Question: If I try to debug, what I see is this screenshot.

Basically Zend says that there is no PhP server selected for test project.
And then the auto generated URL which cannot be chang esays http:///
But I GOT a server. And usually this get taken care off automatically.
What should I have done? How do I specify that the http:/// should have been <URL>
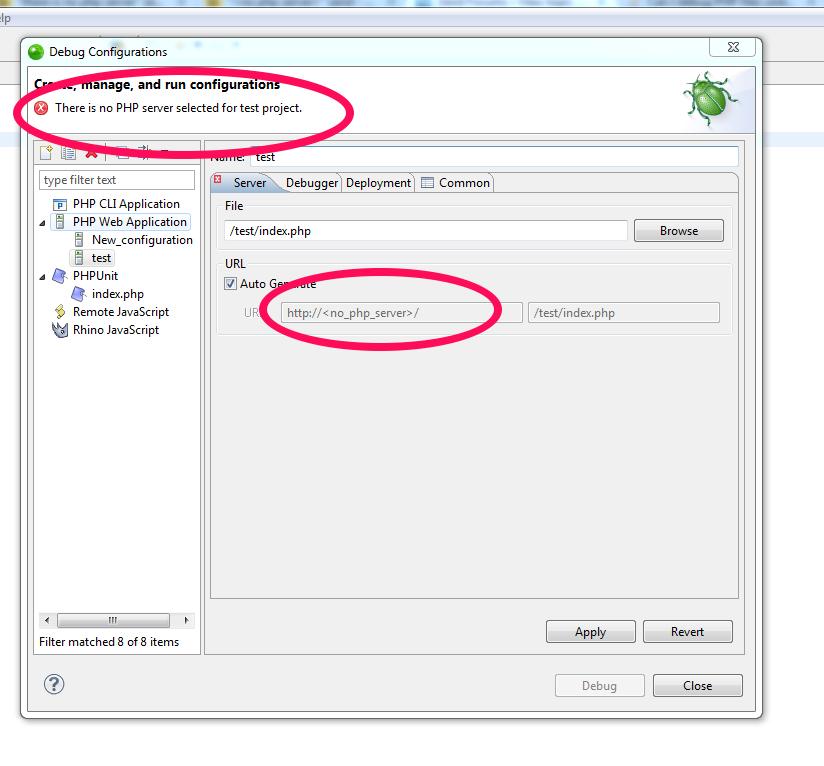
Answer: I had the same problem.
Go to: Preferences > PHP > Servers
1) Delete all the previous servers.
2) Create a new server (maybe similar to the previous... but new).
3) Edit the new server to select the debugger (because in the "creation window" I can't configure it).

Go to: Preferences > PHP > Debug
Select the new server

Now it works! (at least in my case).